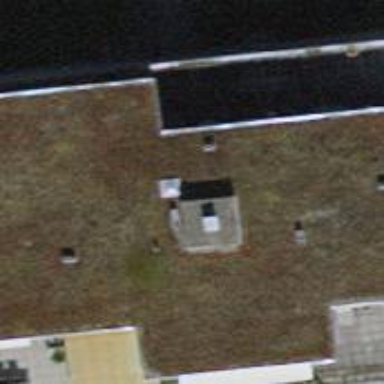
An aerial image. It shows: Flat-roofed apartment building.